Field crop: maize
Growth stage: 1
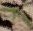
Species: atriplex